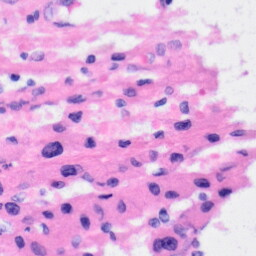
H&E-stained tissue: Liver